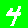
Digit: 4